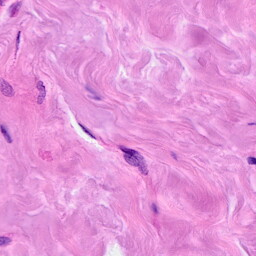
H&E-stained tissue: Breast